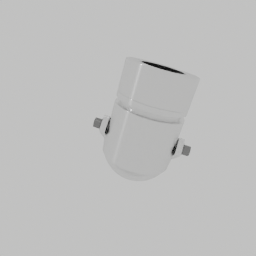
Label: lighting